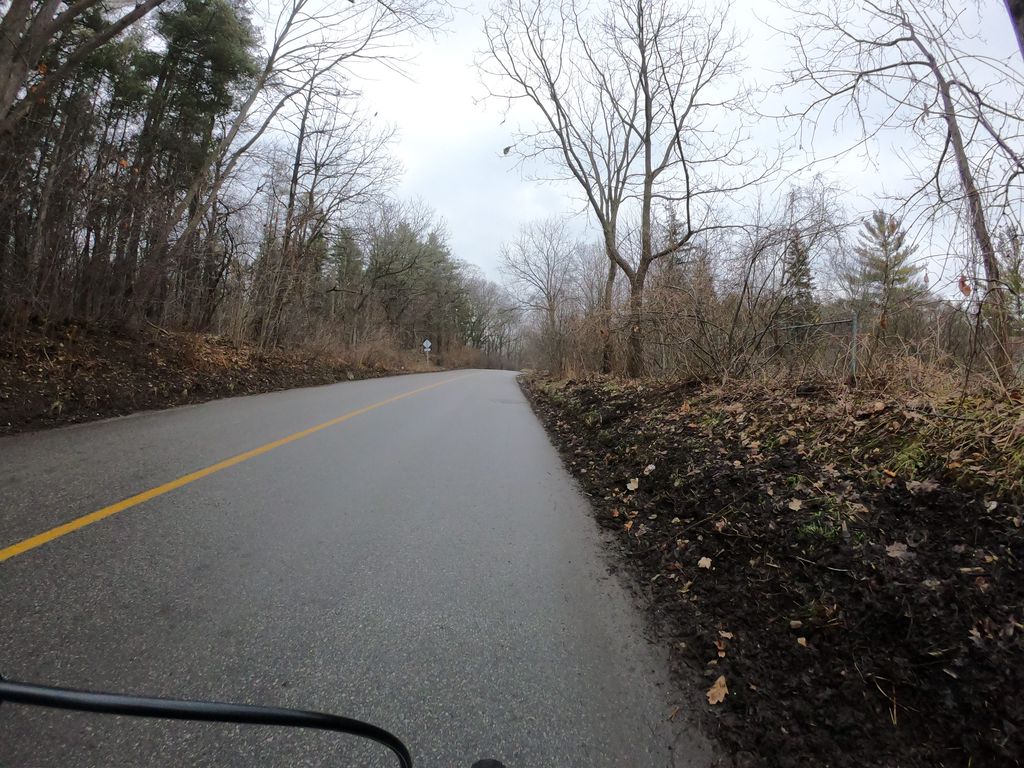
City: kitchener-waterloo